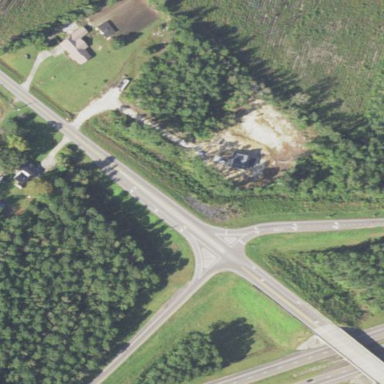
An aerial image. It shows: Secondary road.